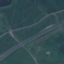
Land use / land cover class: Highway